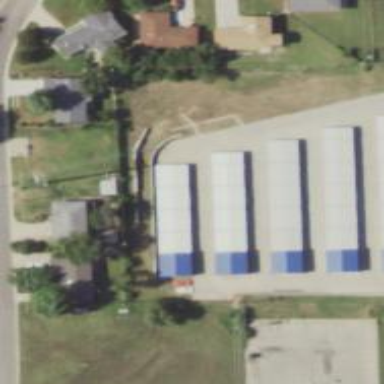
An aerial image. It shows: Area designated for garages used for storage rental.